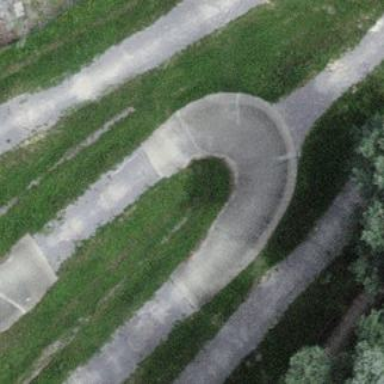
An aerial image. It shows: BMX track for leisure land activities.